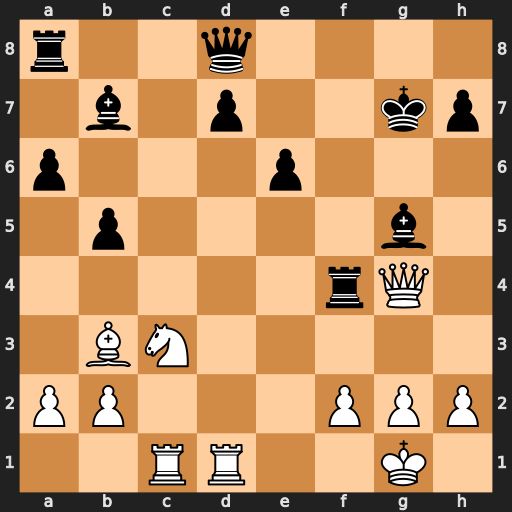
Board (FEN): r2q4/1b1p2kp/p3p3/1p4b1/5rQ1/1BN5/PP3PPP/2RR2K1
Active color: w
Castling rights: -
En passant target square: -
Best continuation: Rxd7+ Qxd7 Qxg5+ Kh8 Qxf4